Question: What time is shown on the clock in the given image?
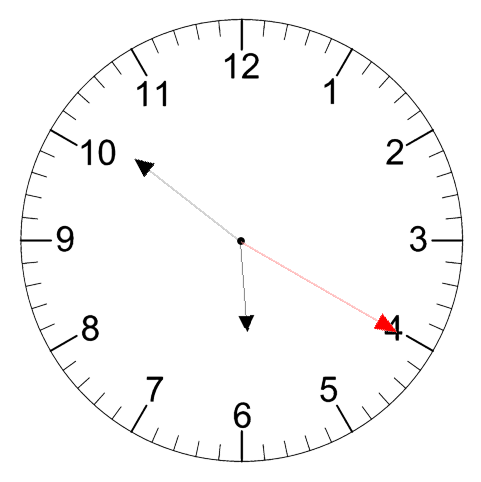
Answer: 05:51:20